Field crop: maize
Growth stage: 2
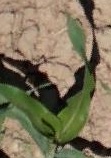
Species: maize